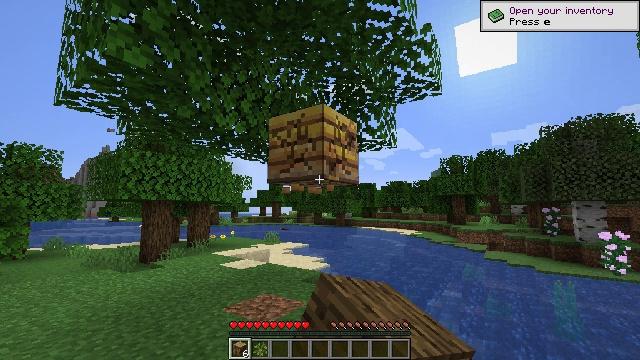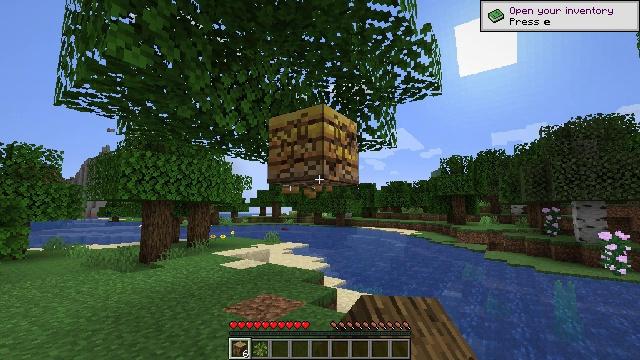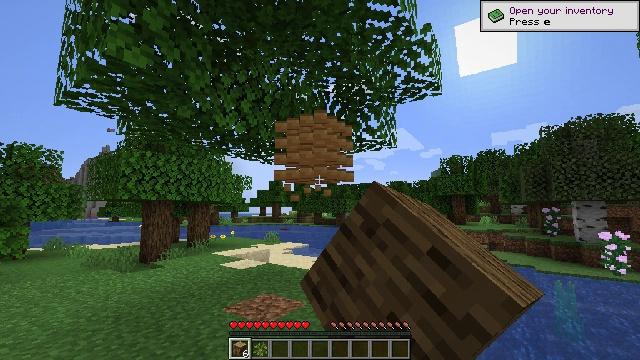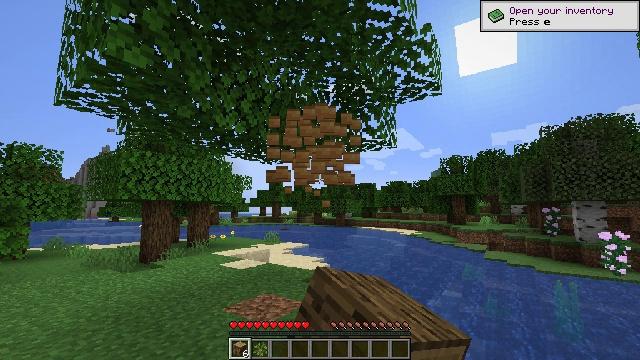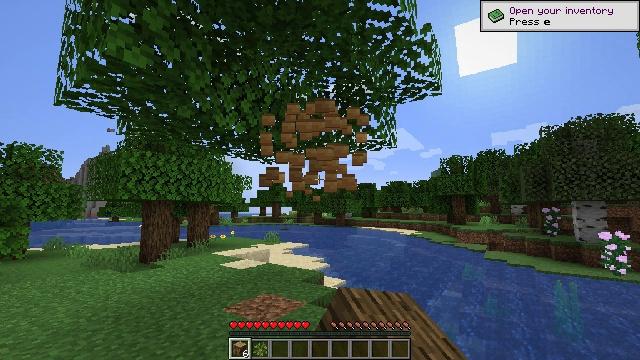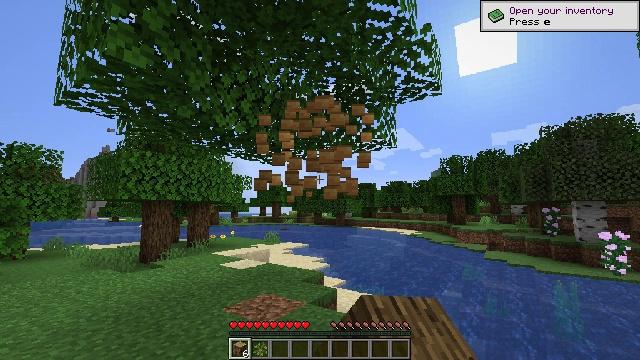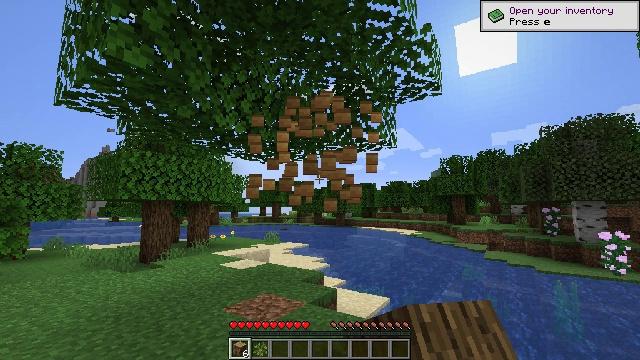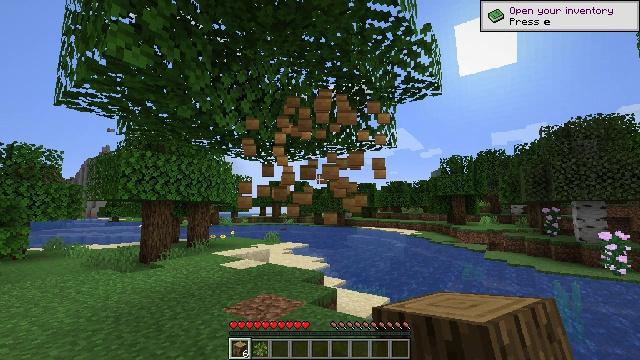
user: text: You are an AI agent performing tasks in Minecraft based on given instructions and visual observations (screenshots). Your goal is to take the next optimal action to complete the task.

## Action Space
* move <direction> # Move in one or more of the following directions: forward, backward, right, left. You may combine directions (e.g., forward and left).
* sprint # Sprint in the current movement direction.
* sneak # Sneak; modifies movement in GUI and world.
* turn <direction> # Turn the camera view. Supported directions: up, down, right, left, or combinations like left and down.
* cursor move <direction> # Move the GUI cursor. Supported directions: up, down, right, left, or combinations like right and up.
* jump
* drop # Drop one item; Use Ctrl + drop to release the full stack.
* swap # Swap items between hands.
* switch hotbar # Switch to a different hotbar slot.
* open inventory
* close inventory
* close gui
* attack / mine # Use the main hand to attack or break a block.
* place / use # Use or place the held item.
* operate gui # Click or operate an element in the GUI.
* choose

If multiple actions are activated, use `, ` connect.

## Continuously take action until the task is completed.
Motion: motion action
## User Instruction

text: Break the bee nest from a tree.
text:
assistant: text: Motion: attack / mine
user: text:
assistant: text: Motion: attack / mine
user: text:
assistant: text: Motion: attack / mine
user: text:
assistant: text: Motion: attack / mine
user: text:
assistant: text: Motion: attack / mine
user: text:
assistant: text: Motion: attack / mine
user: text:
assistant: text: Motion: attack / mine
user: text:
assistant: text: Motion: attack / mine